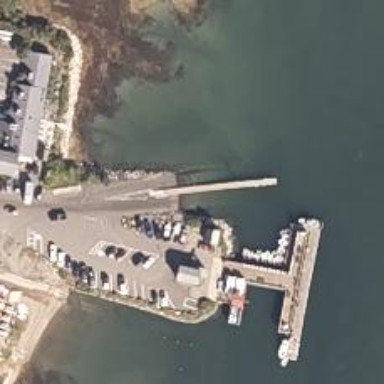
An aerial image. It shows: Slipway on leisure land.